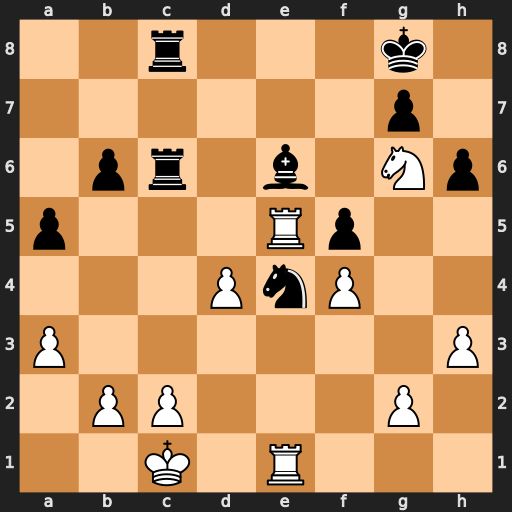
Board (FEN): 2r3k1/6p1/1pr1b1Np/p3Rp2/3PnP2/P6P/1PP3P1/2K1R3
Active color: w
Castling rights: -
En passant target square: -
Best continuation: Ne7+ Kf7 Nxc6